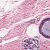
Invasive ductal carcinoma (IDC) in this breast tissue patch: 1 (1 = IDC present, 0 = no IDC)